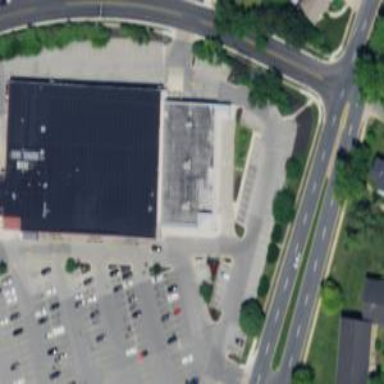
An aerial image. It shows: Retail building housing supermarket.